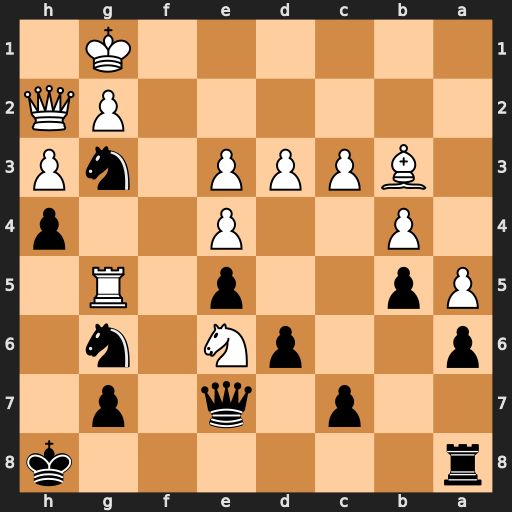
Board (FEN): r6k/2p1q1p1/p2pN1n1/Pp2p1R1/1P2P2p/1BPPP1nP/6PQ/6K1
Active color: b
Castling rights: -
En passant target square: -
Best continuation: Nf8 Rxg7 Qf6 Rxg3 hxg3 Qxg3 Nxe6